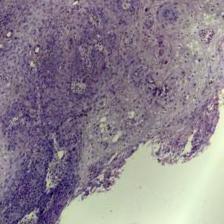
Diagnosis: OSCC